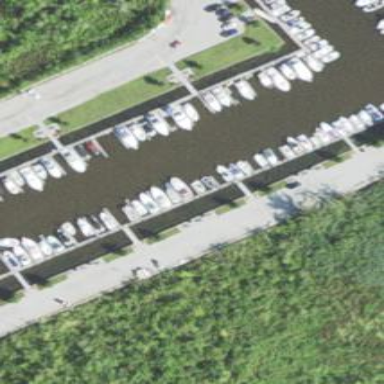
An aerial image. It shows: Marina on leisure land.